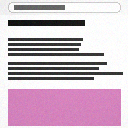
Screen state: on